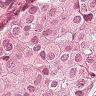
Metastatic tissue present: yes